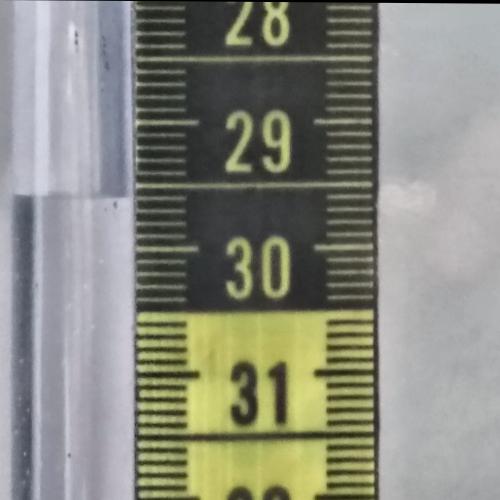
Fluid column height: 29.6 cm